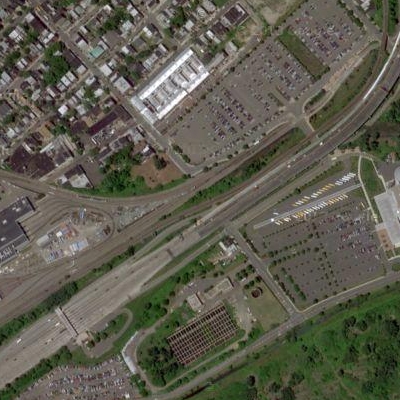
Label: gParking